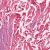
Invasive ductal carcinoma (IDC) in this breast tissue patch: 0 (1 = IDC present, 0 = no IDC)